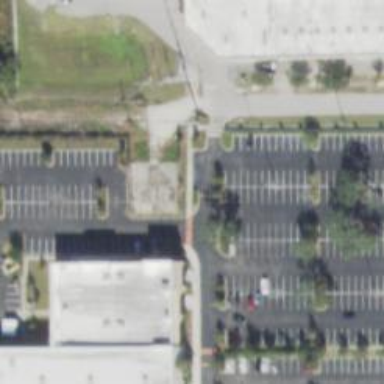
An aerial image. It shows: Parking space.